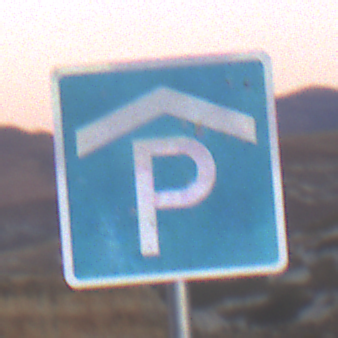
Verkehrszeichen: Parkhaus
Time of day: Dusk
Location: Outdoor (Nature)
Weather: Clear
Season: NotSpecified
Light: Natural